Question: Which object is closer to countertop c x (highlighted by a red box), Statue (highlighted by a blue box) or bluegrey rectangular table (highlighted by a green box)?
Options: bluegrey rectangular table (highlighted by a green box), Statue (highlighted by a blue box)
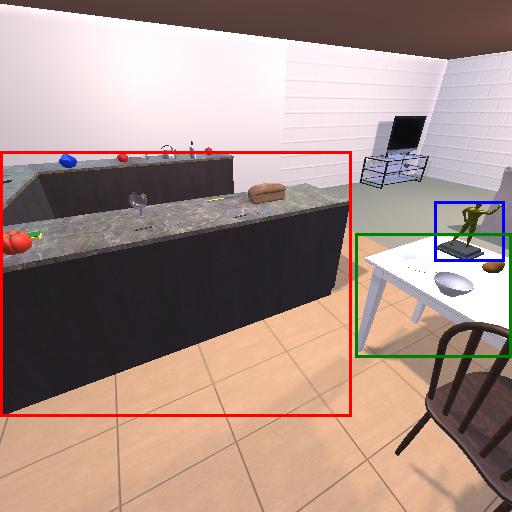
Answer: bluegrey rectangular table (highlighted by a green box)